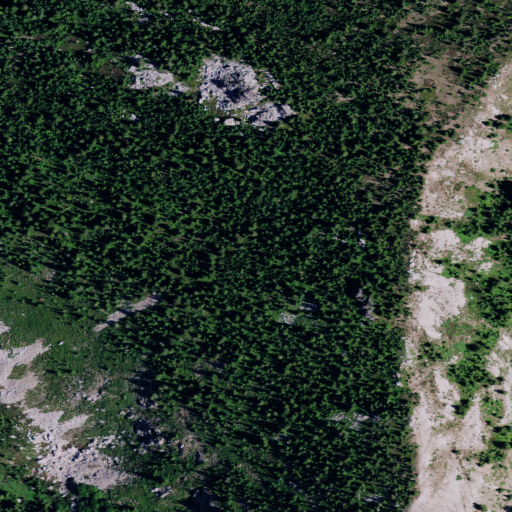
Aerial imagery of mountain in Idaho named Gnat Point containing evergreen forest, shrub, and grassland